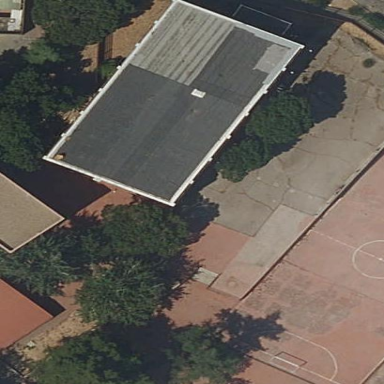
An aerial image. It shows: School.